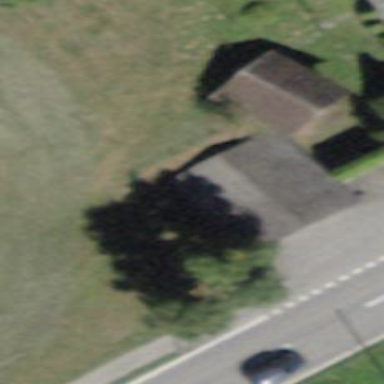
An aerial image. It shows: Garage building.